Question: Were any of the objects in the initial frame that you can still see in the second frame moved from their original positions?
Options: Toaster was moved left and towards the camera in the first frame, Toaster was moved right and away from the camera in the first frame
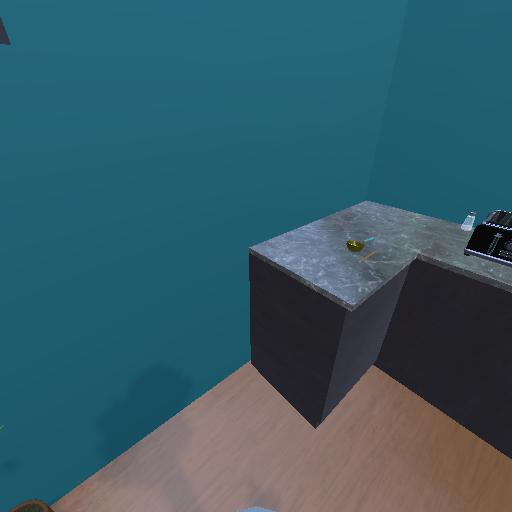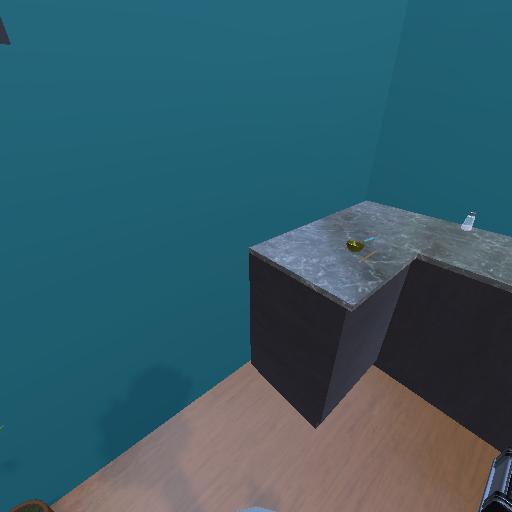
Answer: Toaster was moved left and towards the camera in the first frame